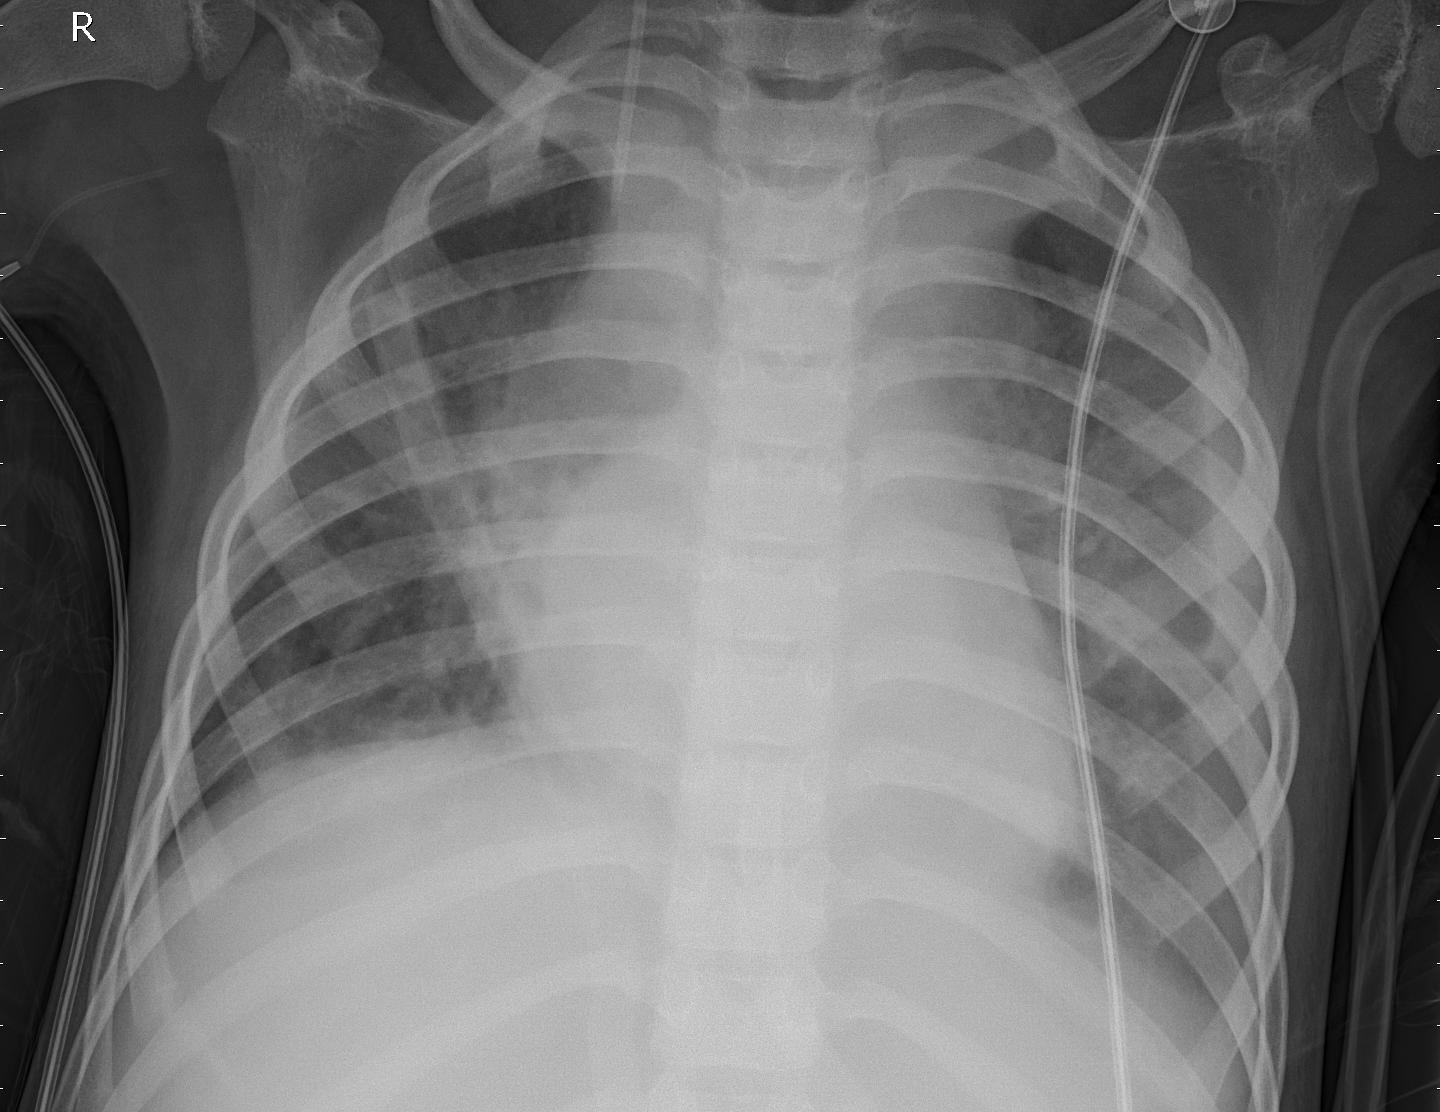
Diagnosis: PNEUMONIA